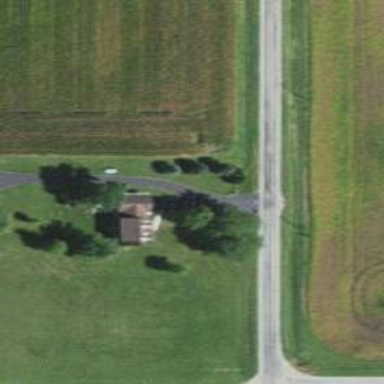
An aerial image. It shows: Driveway.